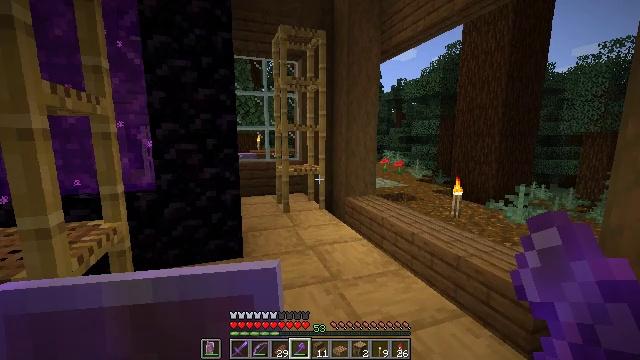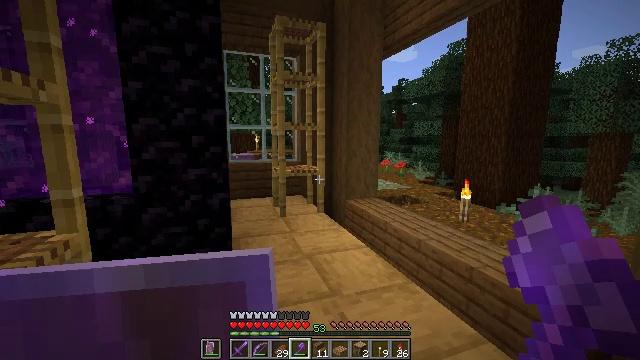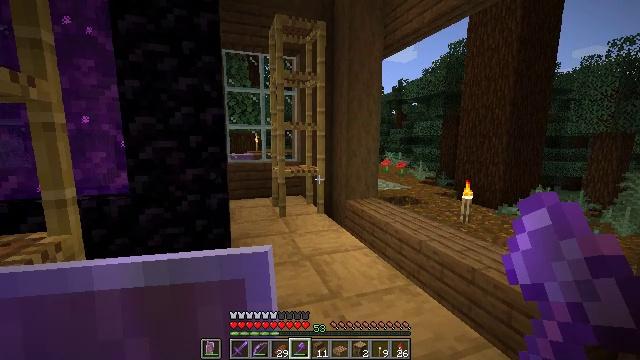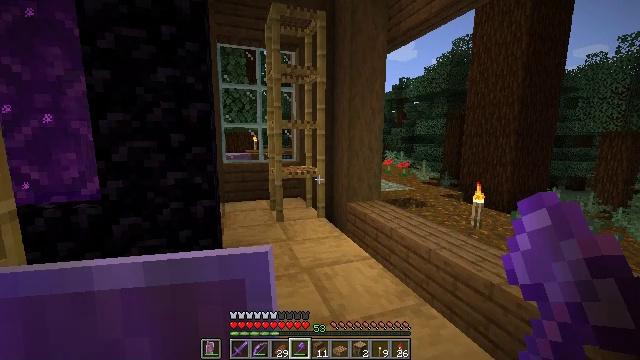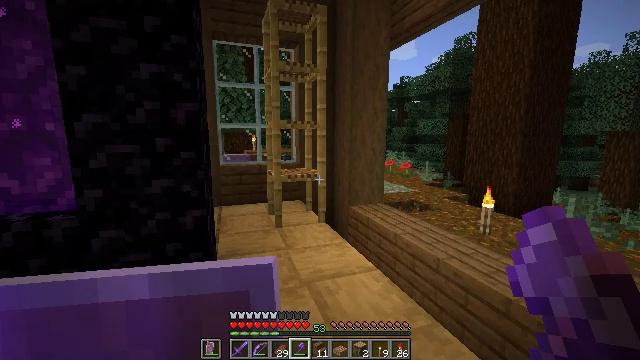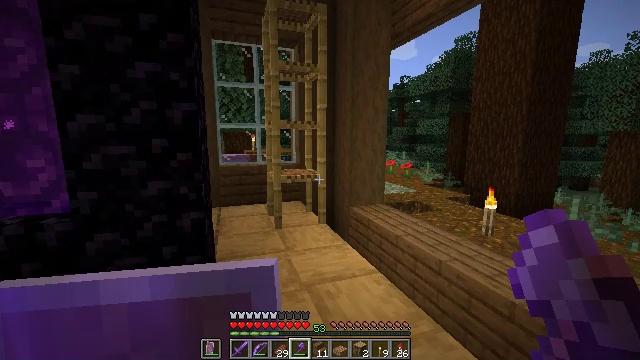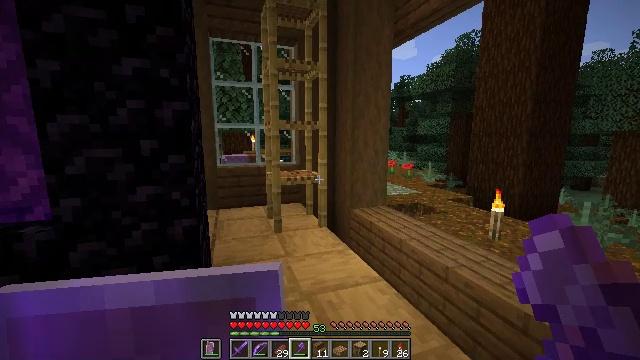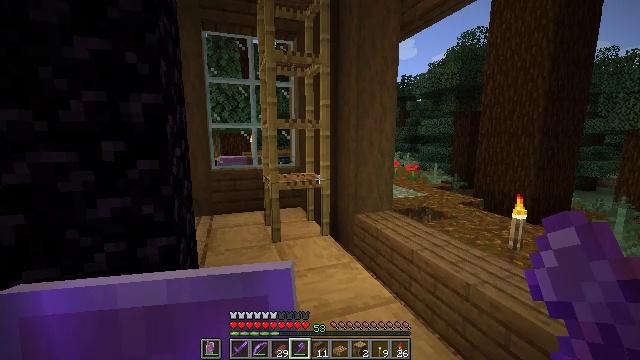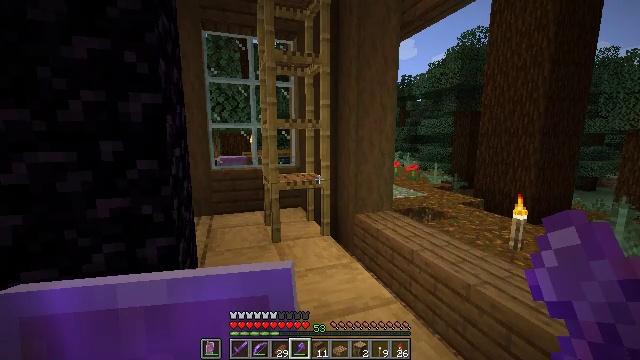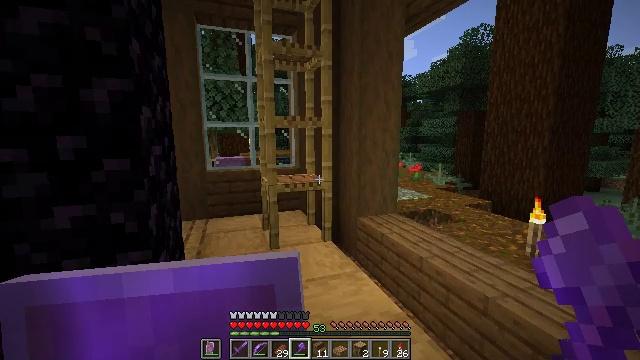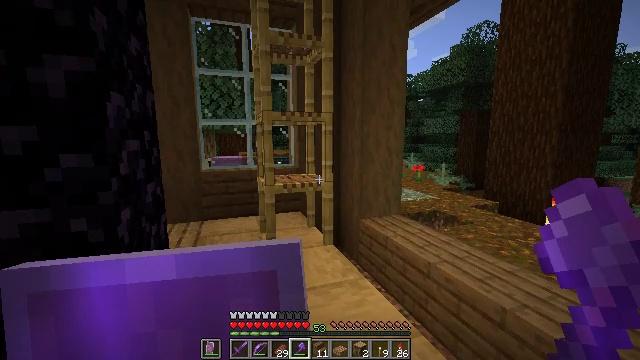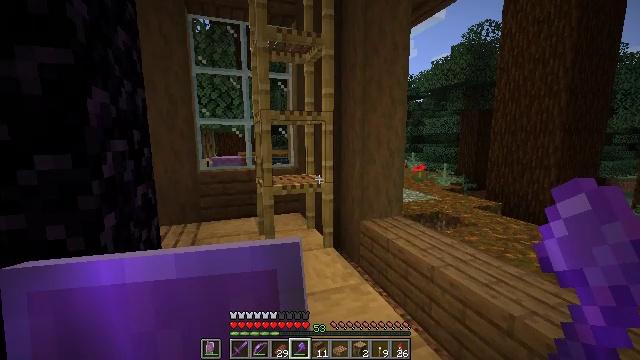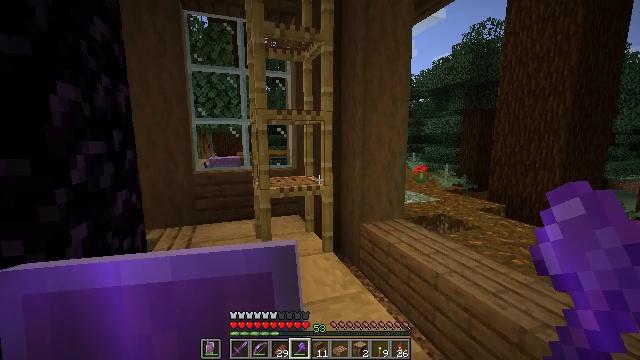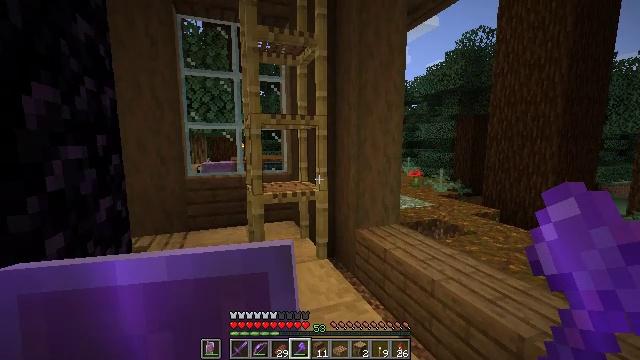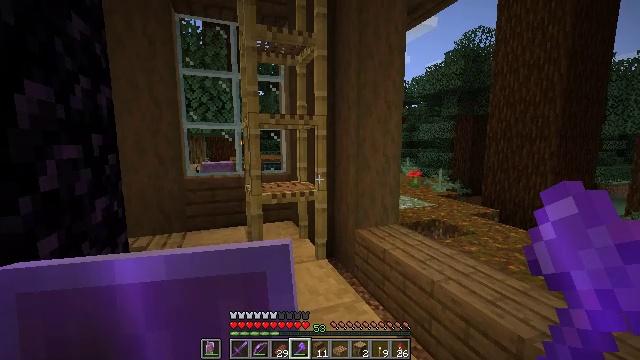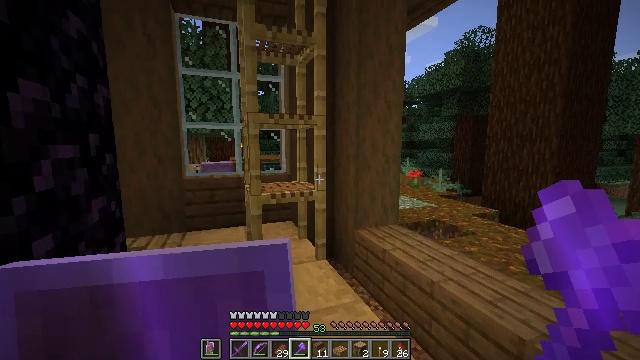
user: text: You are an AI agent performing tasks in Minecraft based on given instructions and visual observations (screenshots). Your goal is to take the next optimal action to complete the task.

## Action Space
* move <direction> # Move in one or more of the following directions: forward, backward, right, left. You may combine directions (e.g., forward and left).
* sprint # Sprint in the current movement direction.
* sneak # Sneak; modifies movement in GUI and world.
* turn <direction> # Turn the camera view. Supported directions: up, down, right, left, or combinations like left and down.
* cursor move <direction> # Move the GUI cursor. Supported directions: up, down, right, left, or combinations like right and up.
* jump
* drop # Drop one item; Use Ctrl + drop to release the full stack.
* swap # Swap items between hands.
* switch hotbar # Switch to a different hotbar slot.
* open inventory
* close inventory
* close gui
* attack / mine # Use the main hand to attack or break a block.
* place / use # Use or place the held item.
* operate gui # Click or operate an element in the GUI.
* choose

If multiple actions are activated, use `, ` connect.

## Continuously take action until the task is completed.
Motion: motion action
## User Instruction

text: Collect scaffolding blocks.
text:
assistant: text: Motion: move forward
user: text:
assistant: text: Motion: move forward
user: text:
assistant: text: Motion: move forward
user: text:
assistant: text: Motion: move forward
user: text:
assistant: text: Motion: move forward
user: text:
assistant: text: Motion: move forward
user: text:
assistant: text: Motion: move forward
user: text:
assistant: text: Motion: move forward
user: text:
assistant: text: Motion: move forward
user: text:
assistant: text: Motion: move forward
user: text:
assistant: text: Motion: no_op
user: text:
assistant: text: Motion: no_op
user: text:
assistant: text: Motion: turn right and up
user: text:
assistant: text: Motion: no_op
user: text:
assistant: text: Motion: no_op
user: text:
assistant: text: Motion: turn left and down
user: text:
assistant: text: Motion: turn left and down
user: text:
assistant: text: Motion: no_op
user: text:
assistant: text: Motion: no_op
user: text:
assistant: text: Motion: no_op
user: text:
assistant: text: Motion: no_op
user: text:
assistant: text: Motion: no_op
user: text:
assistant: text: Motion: no_op
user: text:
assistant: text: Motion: no_op
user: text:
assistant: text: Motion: no_op
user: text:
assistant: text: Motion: no_op
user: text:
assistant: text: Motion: no_op
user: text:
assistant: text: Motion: turn right
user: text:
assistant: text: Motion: turn right and up
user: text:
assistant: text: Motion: no_op